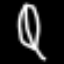
Label: leaf